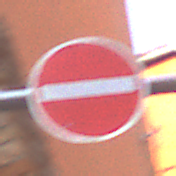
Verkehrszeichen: VerbotDerEinfahrt
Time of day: MorningAfternoon
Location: Outdoor (Urban)
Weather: Clear
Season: NotSpecified
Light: Natural